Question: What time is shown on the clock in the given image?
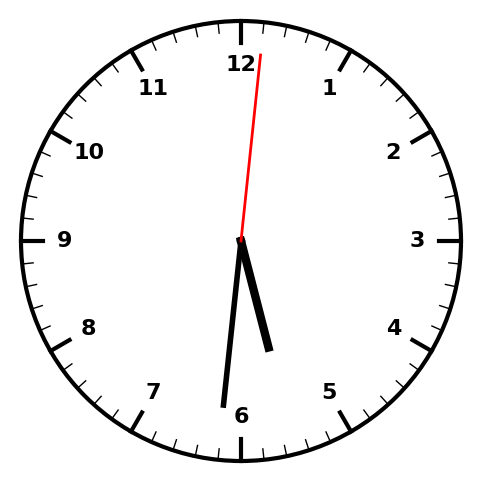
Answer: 05:31:01